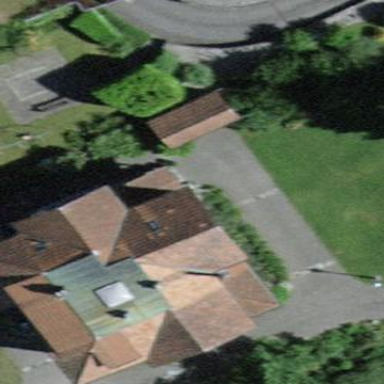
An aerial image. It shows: Residential building.